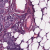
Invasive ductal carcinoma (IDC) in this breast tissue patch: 1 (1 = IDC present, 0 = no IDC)